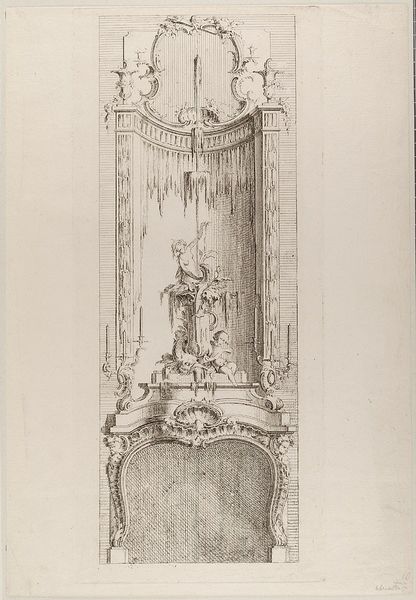
Titel: Kamin, Blatt aus einer Folge
Künstler: Johann Michael Hoppenhaupt
Standort: Hamburg
Institution: Museum für Kunst und Gewerbe Hamburg
Schlagwörter: rokoko, kamin, delphin, papier, grafik, graphik, kerze, fotografie, photographie, druckgraphik, druckgrafik, radierung, kunstgewerbe, putten, kunsthandwerk, amoretten, groteske, rocaille, style, reproduktionen, industriedesign, druckerzeugnisse, muschelwerk, tierornamente, meeresnymphen, ornamentstich, vorlageblätter